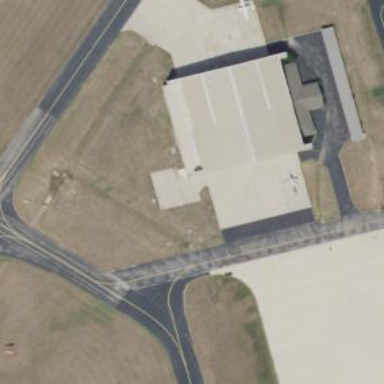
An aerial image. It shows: Apron at the airport.